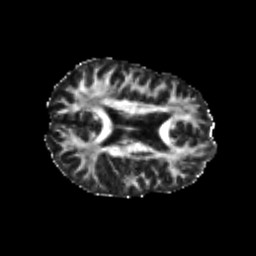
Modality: FA
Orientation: axial
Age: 24
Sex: male
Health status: healthy
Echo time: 0.074 s